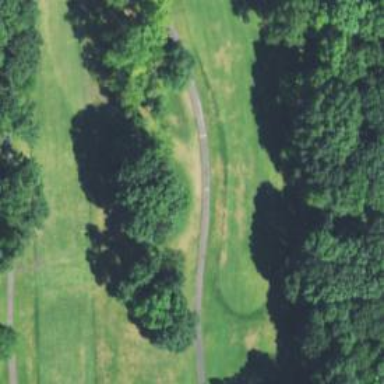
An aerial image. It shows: View of golf hole.